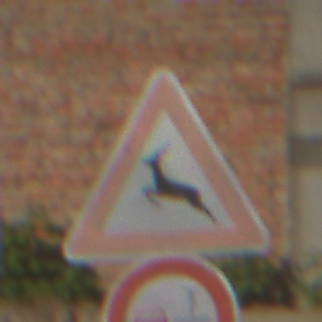
Verkehrszeichen: WildwechselRechts
Zusatzzeichen unten: VerbotUeberholenEinspurigeFahrzeuge
Umgebung: Outdoor, Suburban
Tageszeit: MorningAfternoon
Wetter: PartlyCloudy
Licht: Natural
Jahreszeit: NotSpecified
Kontrast: HighContrast